Question: I am changing the row color of my gridview based on how many days the task is from today. But it is not working
date1 is todays date
and date2 is the due date of the task.
'''
Protected Sub GridView6_RowDataBound(ByVal sender As Object, ByVal e As System.Web.UI.WebControls.GridViewRowEventArgs)
Dim date1 As Date
date1 = Date.Now
Dim date2 As Date
For Each row As GridViewRow In GridView6.Rows
Dim ddate As Label = CType(row.FindControl("label1"), Label)
date2 = Date.Parse(ddate.Text)
Dim ts As TimeSpan = date2.Subtract(date1)
Dim days As Integer = ts.TotalDays
If days <= 14 Then
e.Row.ForeColor = System.Drawing.Color.Red
ElseIf days > 14 And ts.Days < 30 Then
e.Row.ForeColor = System.Drawing.Color.Blue
ElseIf days >= 30 Then
e.Row.ForeColor = System.Drawing.Color.LightGreen
End If
Next
End Sub
'''

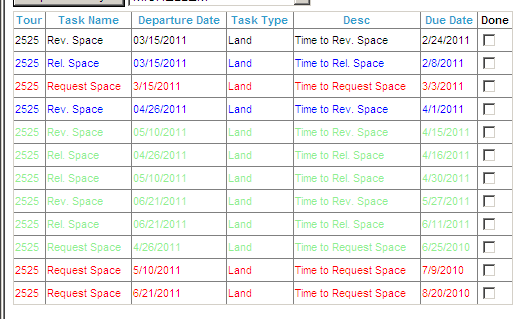
Answer: Took a while, but eventually I spotted it.
You are looping through every row, then only updating the one being databound!
Get rid of your foreach row in grid.Rows, and just work on the row in e.Row.
Your code should be this:
'''
Protected Sub GridView6_RowDataBound(ByVal sender As Object, ByVal e As System.Web.UI.WebControls.GridViewRowEventArgs)
Dim date1 As Date
date1 = Date.Now
Dim date2 As Date
Dim ddate As Label = CType(e.Row.FindControl("label1"), Label)
date2 = Date.Parse(ddate.Text)
Dim ts As TimeSpan = date2.Subtract(date1)
Dim days As Integer = ts.TotalDays
If days <= 14 Then
e.Row.ForeColor = System.Drawing.Color.Red
ElseIf days > 14 And ts.Days < 30 Then
e.Row.ForeColor = System.Drawing.Color.Blue
ElseIf days >= 30 Then
e.Row.ForeColor = System.Drawing.Color.LightGreen
End If
End Sub
'''